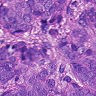
Metastatic tissue present: yes